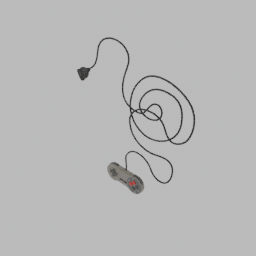
Label: electronics